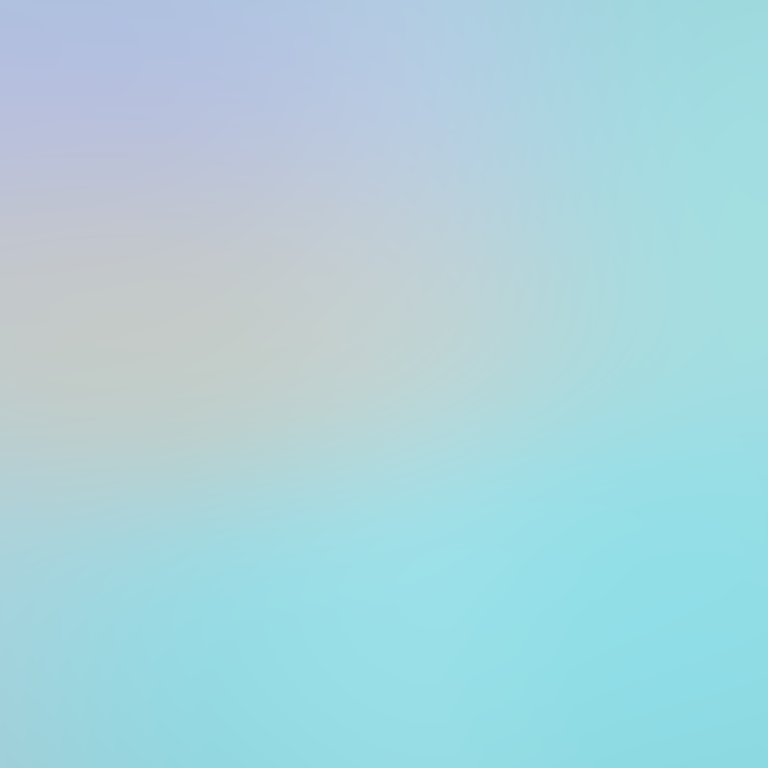
Abstract light effect, smooth gradient from soft blue to pale yellow, serene atmosphere, diffuse light, no room, no furniture, no objects.